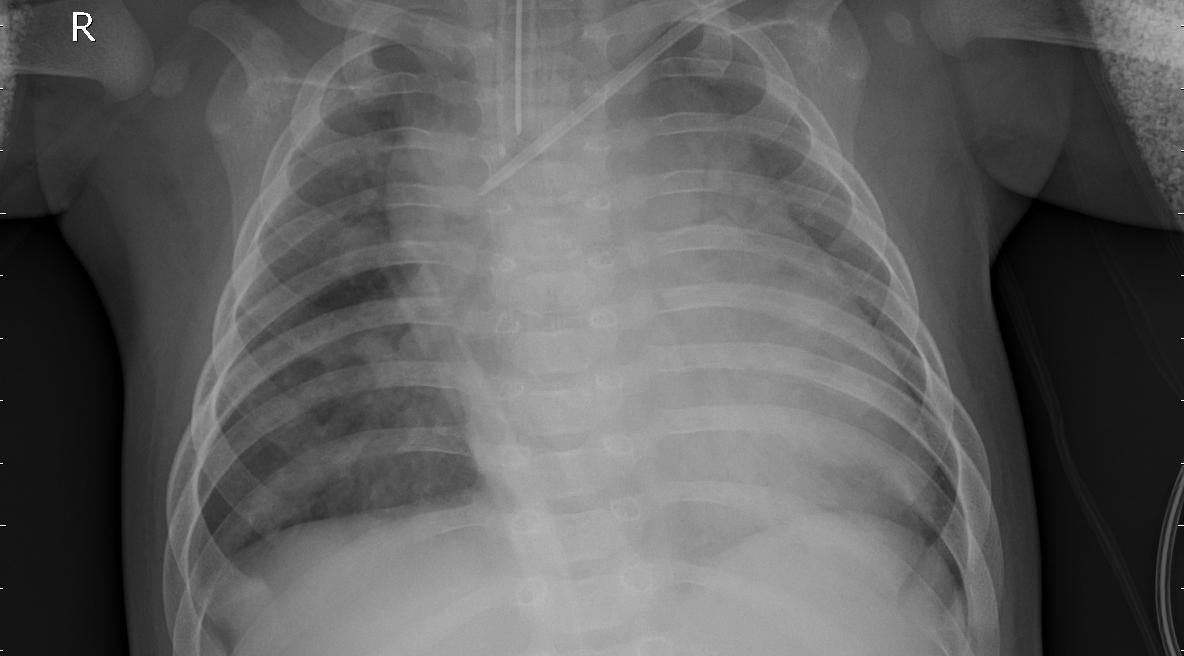
Diagnosis: PNEUMONIA